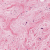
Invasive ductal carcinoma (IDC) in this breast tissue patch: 0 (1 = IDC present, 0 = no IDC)